Interaction volume radius: 10 \u00c5
Interaction volume height: 30 \u00c5
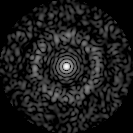
Disorder parameter: 0.8656